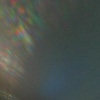
Label: sunburn